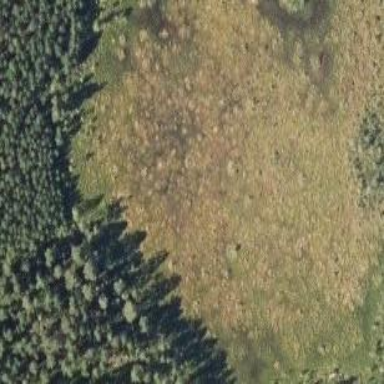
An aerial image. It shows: Bog wetland area.